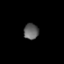
Tissue: prostate
Cell type: T cells
Senescence score: 0.3619
Nuclear area (px): 231
Mean DAPI intensity: 96.775